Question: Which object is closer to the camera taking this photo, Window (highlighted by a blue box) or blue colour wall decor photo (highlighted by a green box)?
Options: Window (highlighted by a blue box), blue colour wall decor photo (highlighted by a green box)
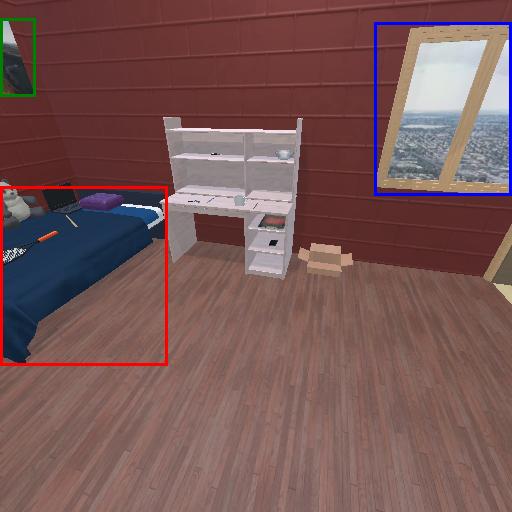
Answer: Window (highlighted by a blue box)